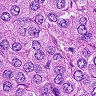
Metastatic tissue present: yes